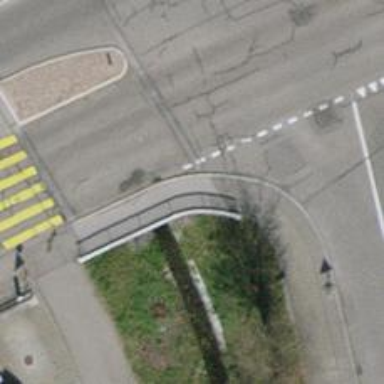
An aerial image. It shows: Sidewalk bridge over footway road.